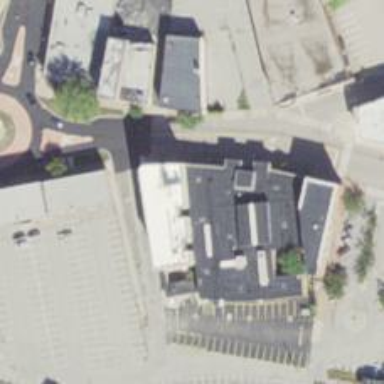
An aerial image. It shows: Public library building.